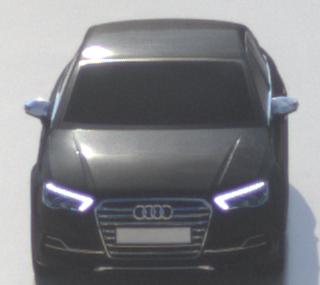
Make: Audi
Model: S3
Detailed model: 8V
Model produced from: 2013
Model produced until: 2020
Doors: 4
Color: black
Road condition: wet road
Daytime: morning or afternoon
Contrast: high contrast